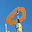
Label: 0